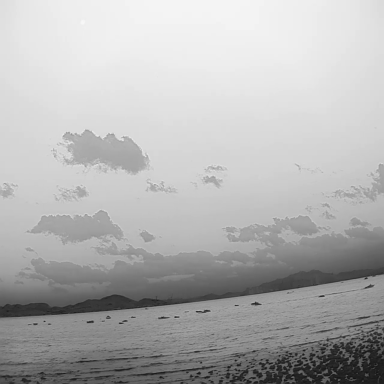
There is a canoe in the infrared image.